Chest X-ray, AP view. Patient: 26 years old, sex F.
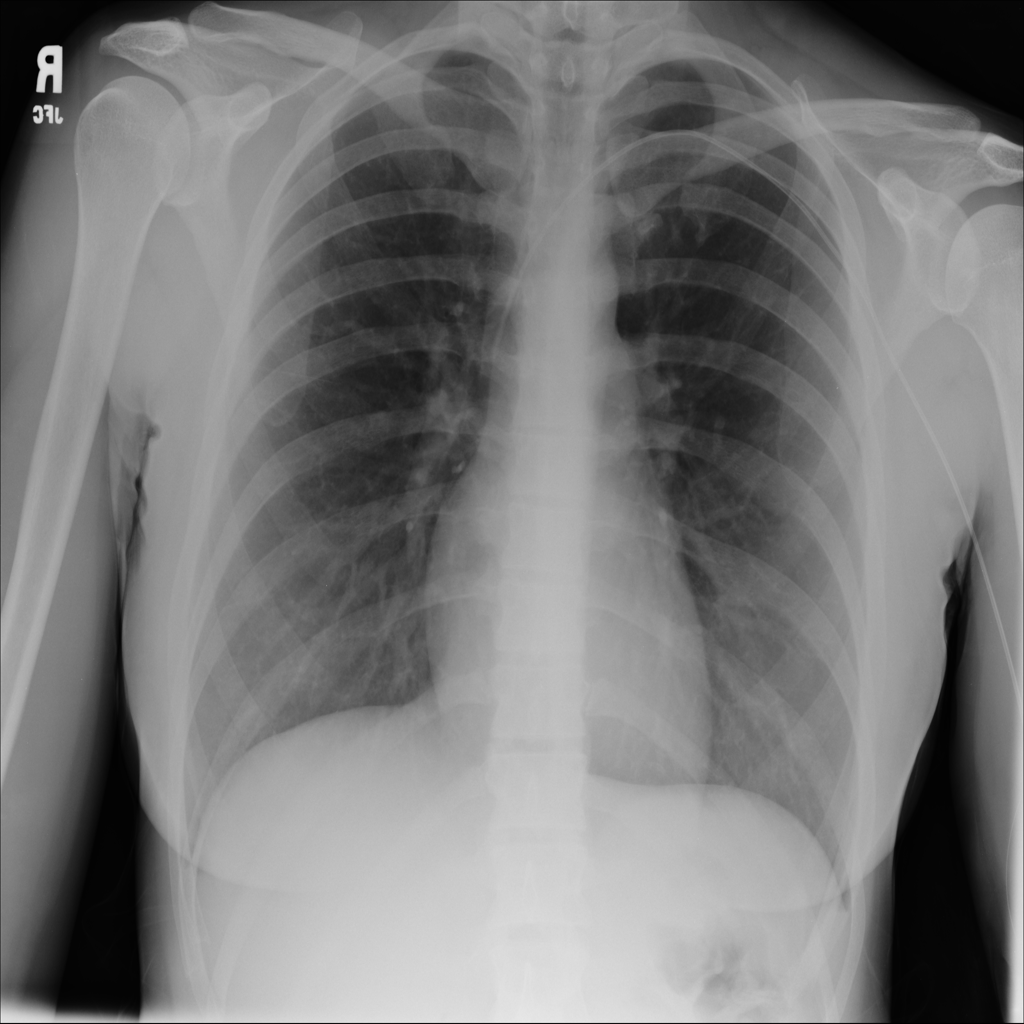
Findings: No Finding